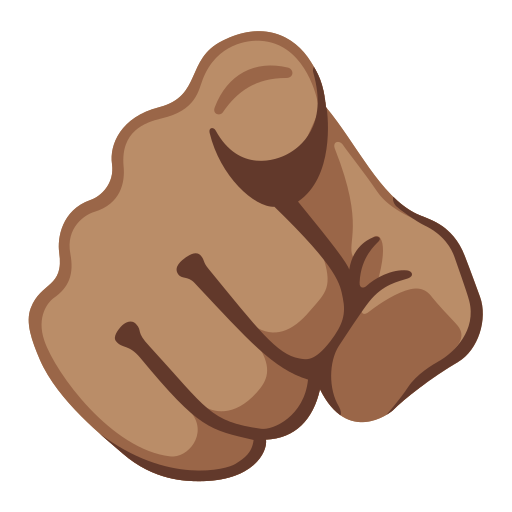
Emoji: 🫵🏽